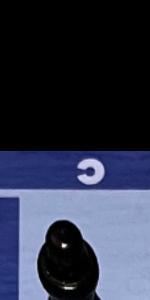
Label: Empty